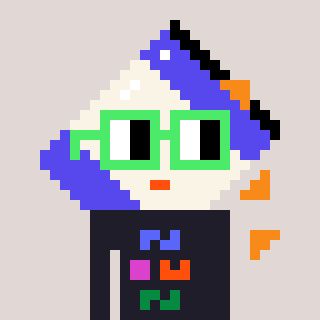
a pixel art character with square light green glasses, a chips-shaped head and a grayscale-colored body on a warm background